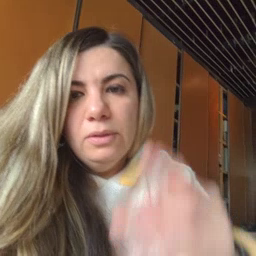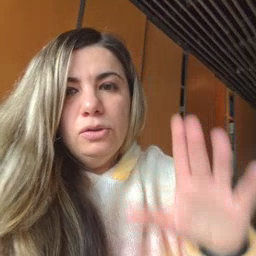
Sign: dog